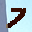
Label: 7